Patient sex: M
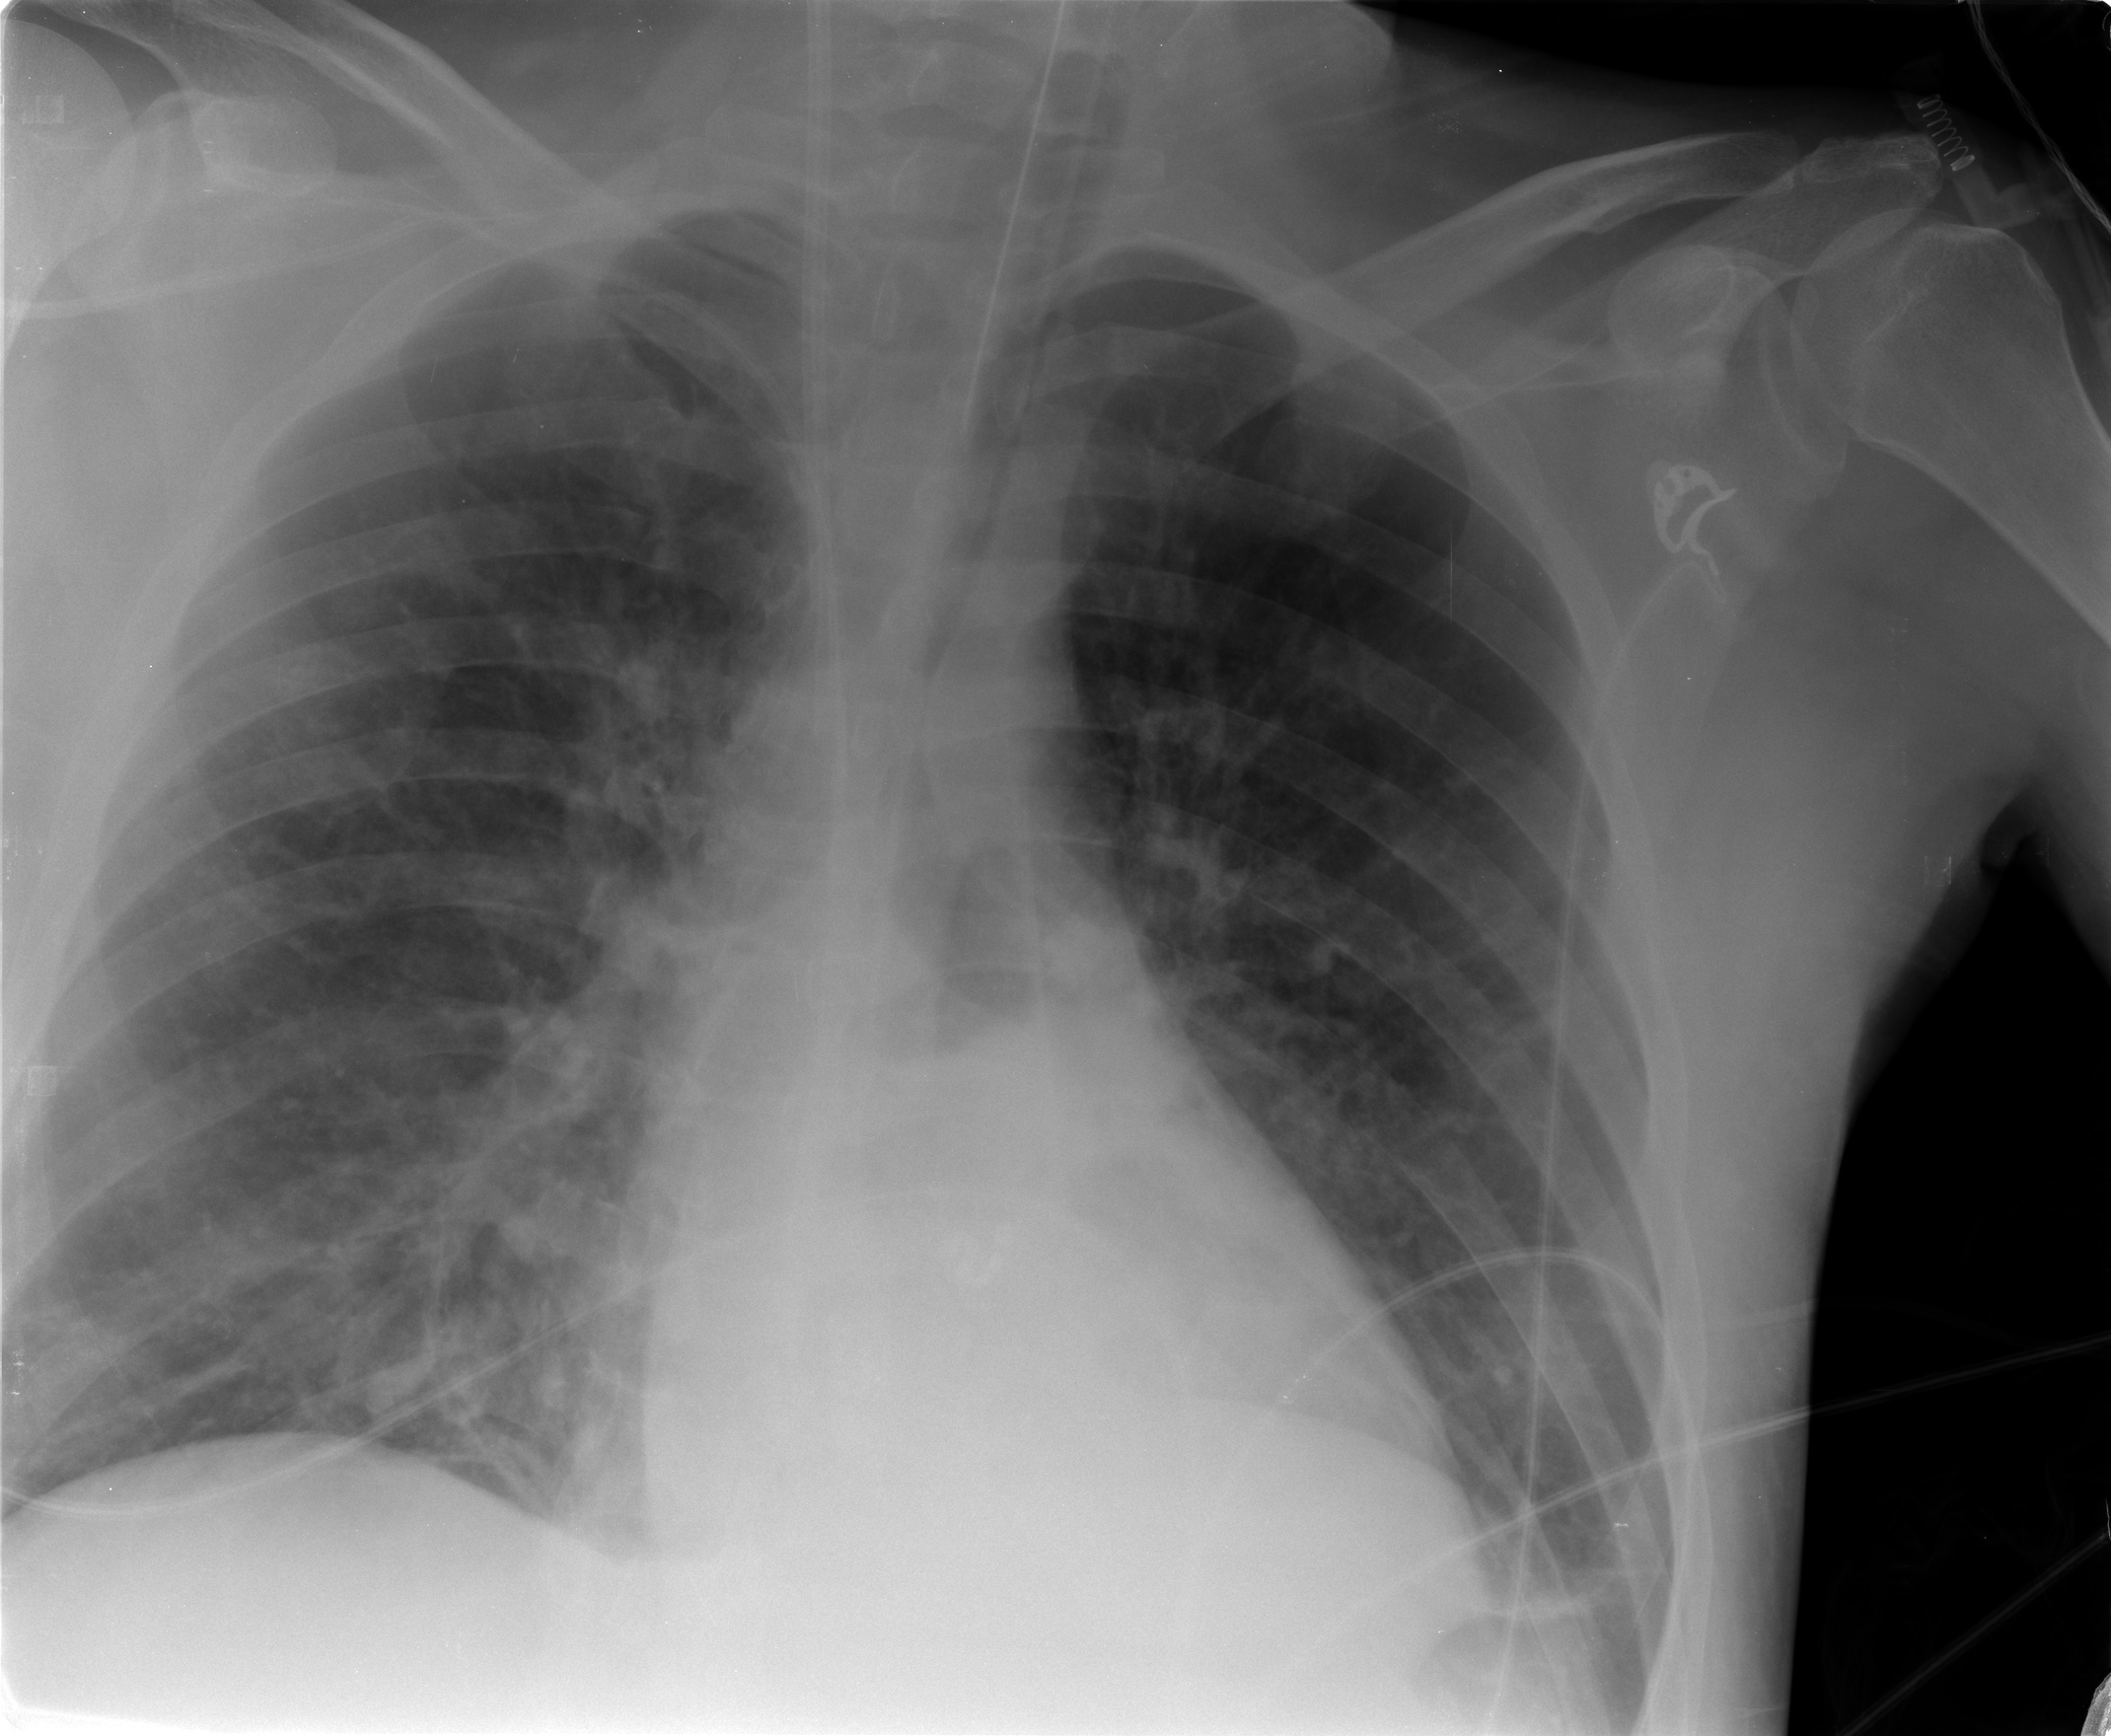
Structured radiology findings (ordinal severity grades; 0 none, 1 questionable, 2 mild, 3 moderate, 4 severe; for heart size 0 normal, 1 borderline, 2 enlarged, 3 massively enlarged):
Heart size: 0
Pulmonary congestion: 0
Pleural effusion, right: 0
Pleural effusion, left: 0
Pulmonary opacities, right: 2
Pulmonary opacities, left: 0
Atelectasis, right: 2
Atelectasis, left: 2